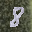
Label: 8